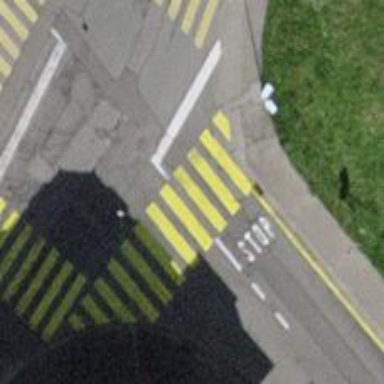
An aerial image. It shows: Stop road.